Fundus camera: zeiss
Shooting center: fovea
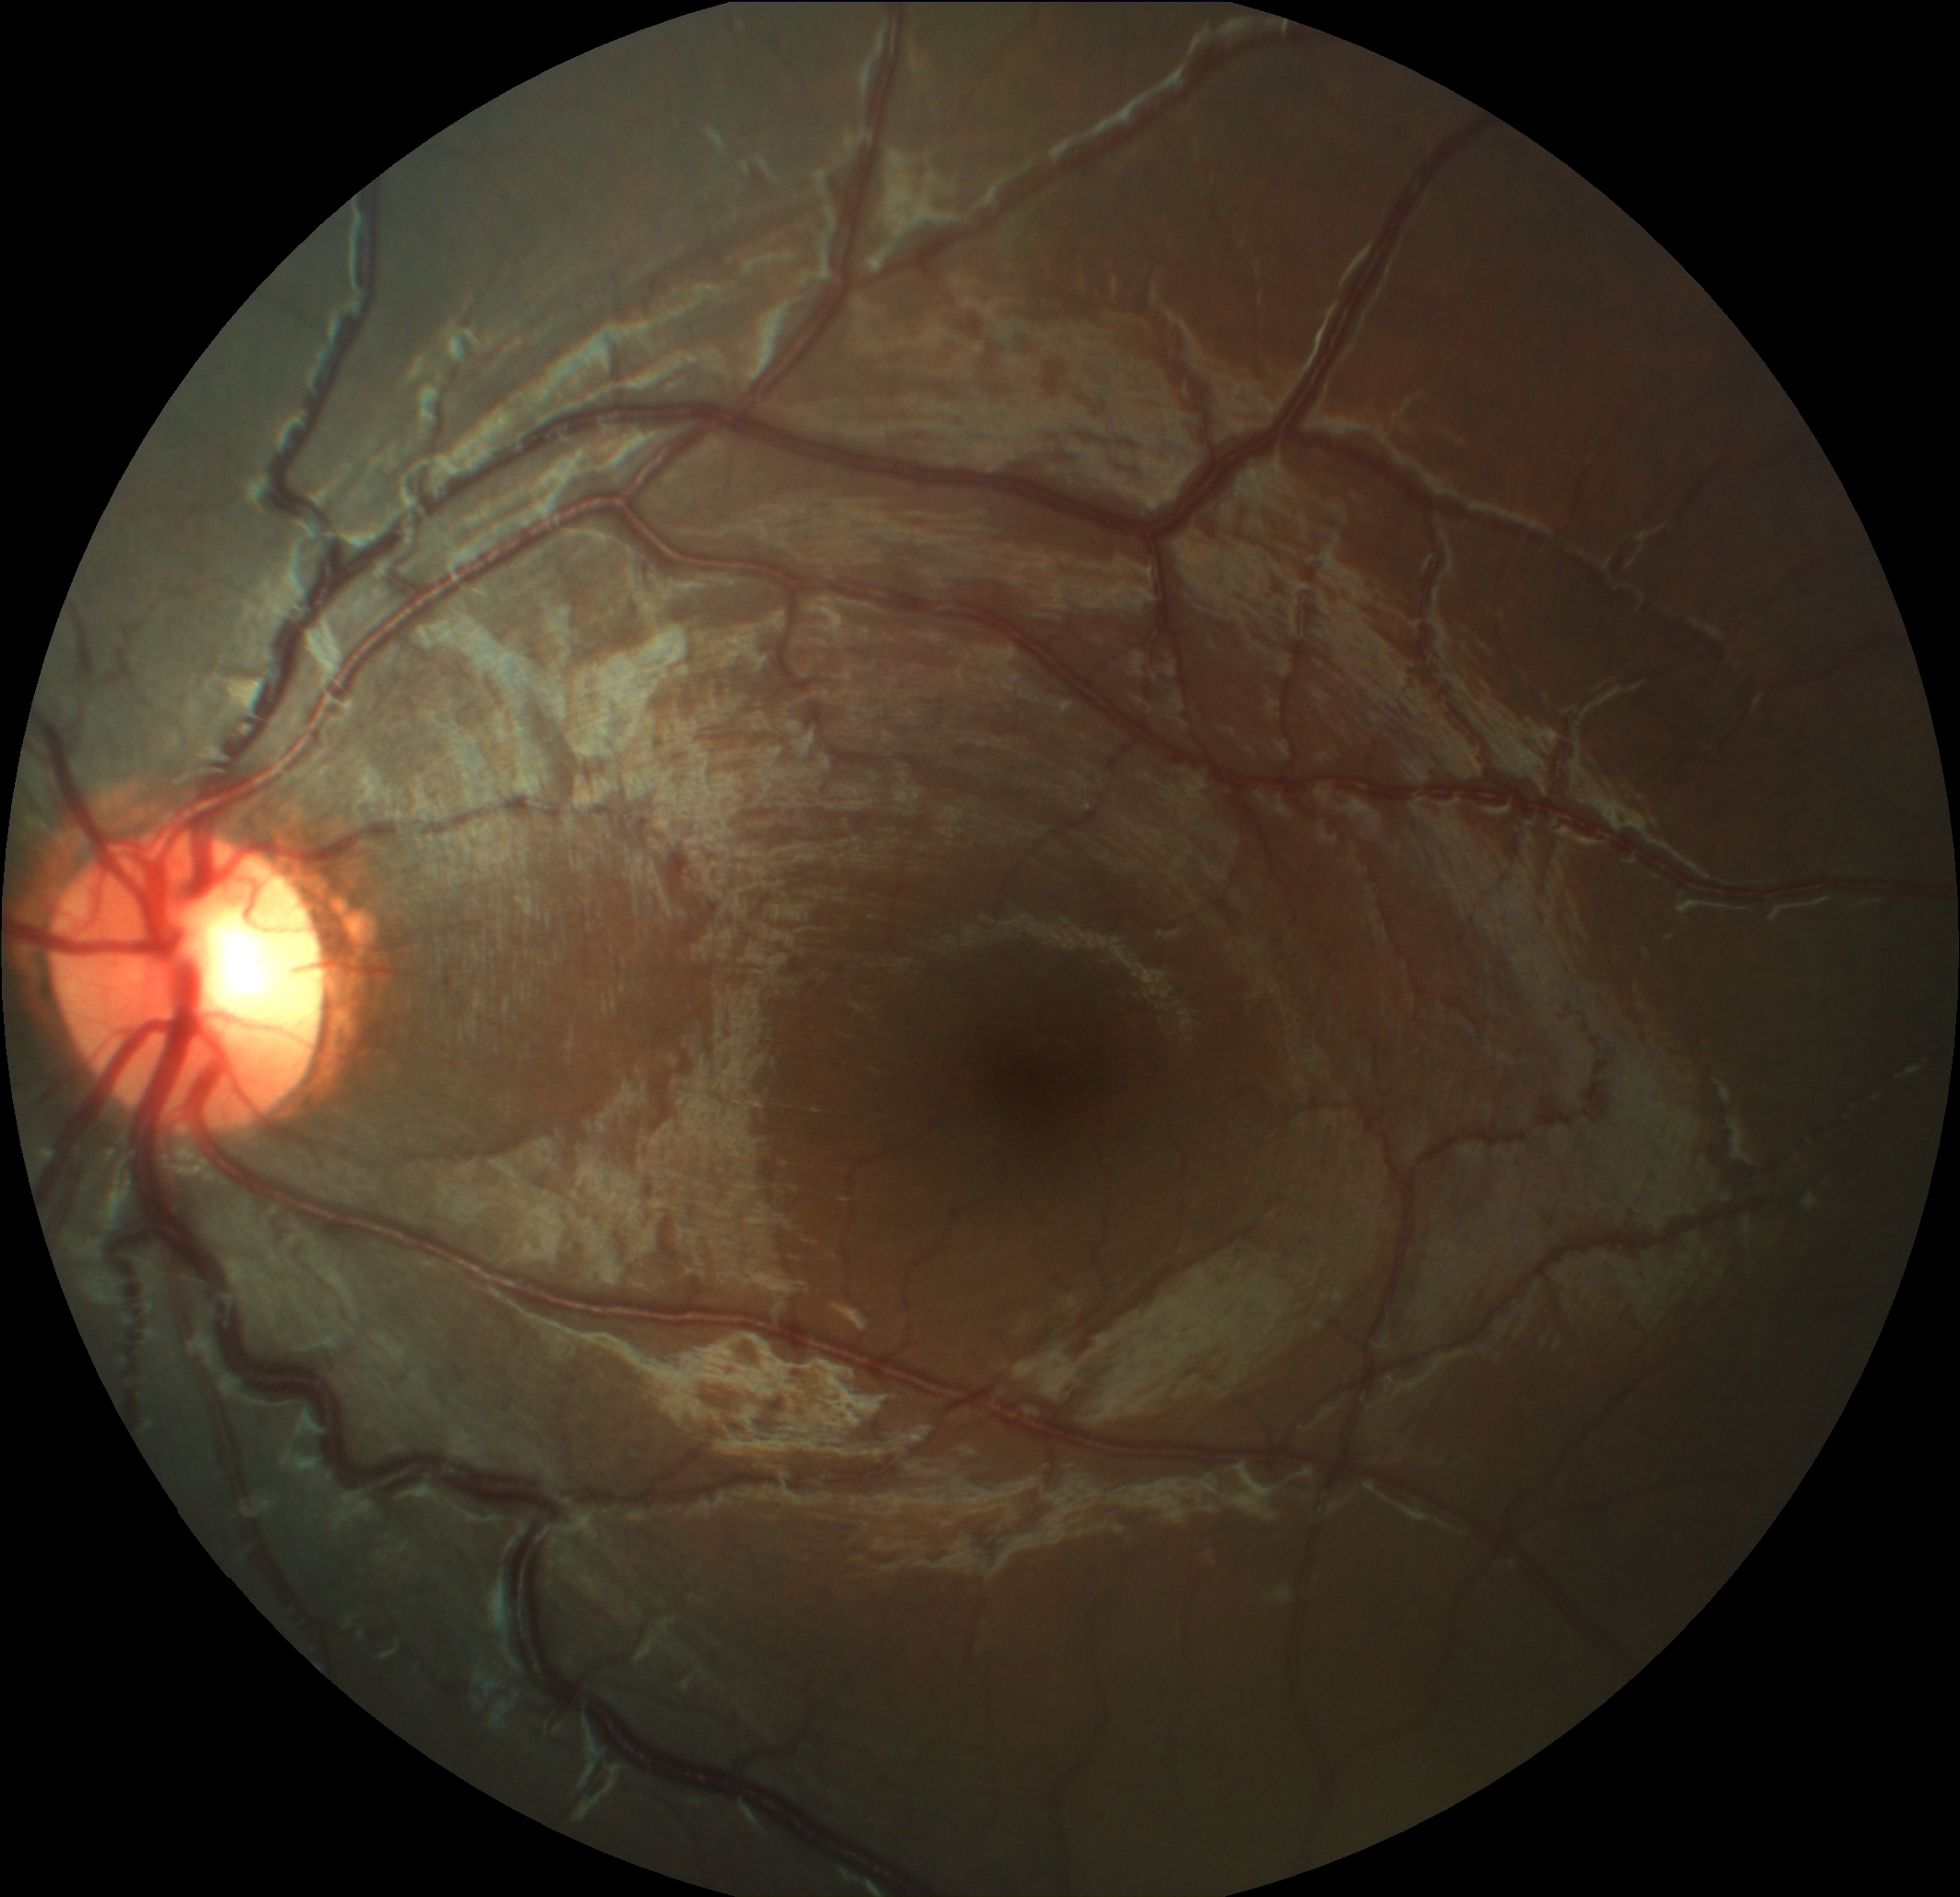
Pathologic myopia: no
Patchy retinal atrophy: absent
Retinal detachment: absent